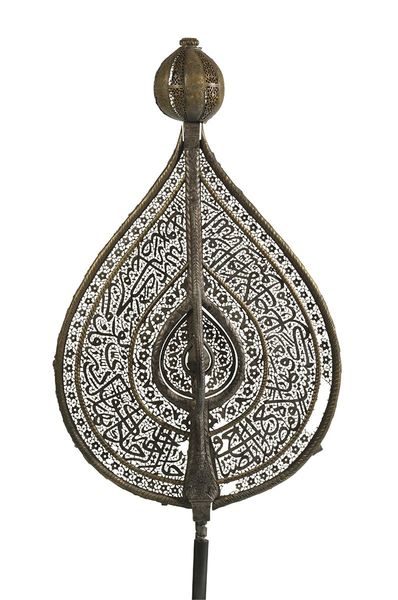
Titel: Standartenbekrönung mit Koransure für religiöse Prozessionen
Standort: Hamburg
Institution: Museum für Kunst und Gewerbe Hamburg
Schlagwörter: schrift, messing, glaube, religion, kupfer, stahl, islam, standarte, rituale, zeremonien, blumenornamente, hessische systematik, zeremonialobjekt